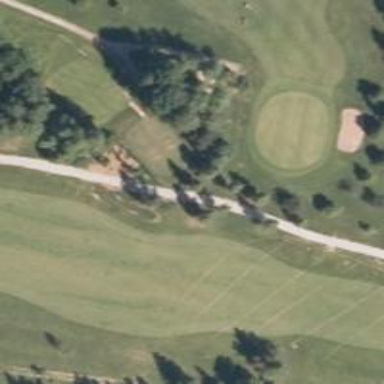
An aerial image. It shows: Golf tee.